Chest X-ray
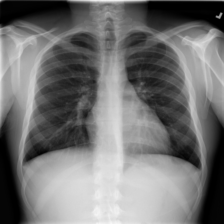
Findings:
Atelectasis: negative
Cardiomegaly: negative
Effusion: negative
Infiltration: negative
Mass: negative
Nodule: negative
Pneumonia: negative
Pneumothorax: negative
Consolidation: negative
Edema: negative
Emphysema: negative
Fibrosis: negative
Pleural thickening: negative
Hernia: negative